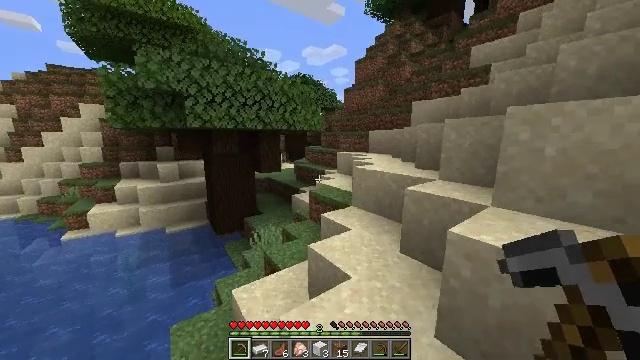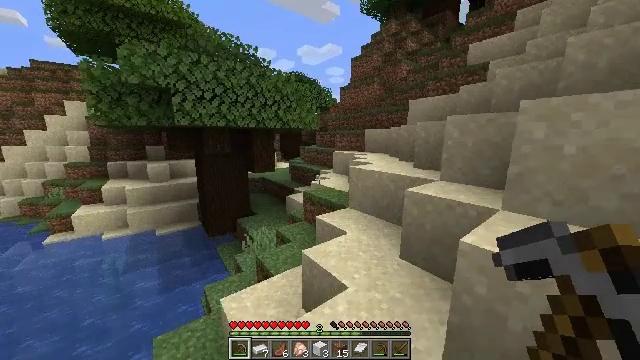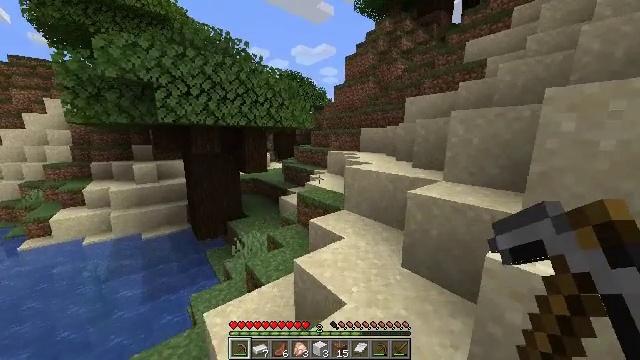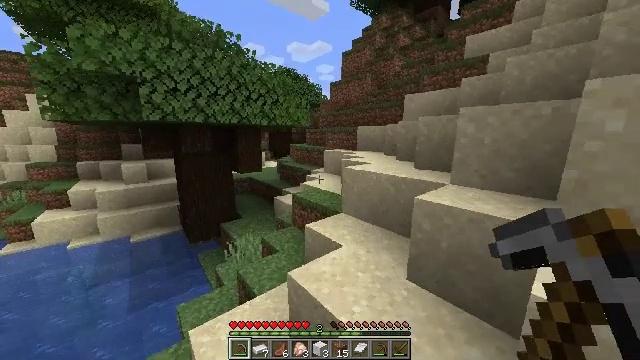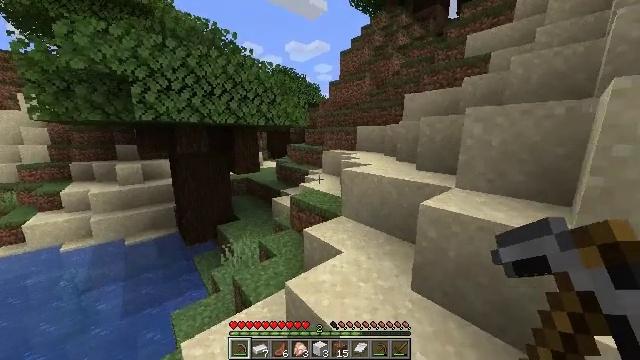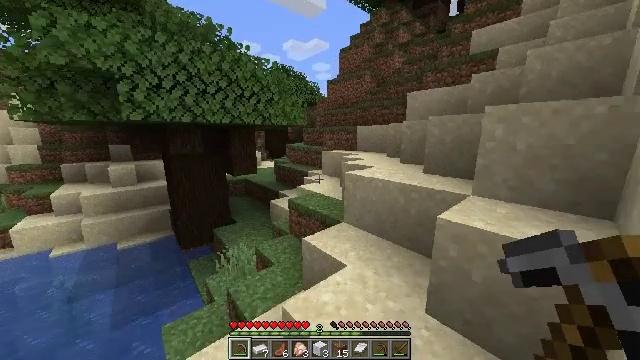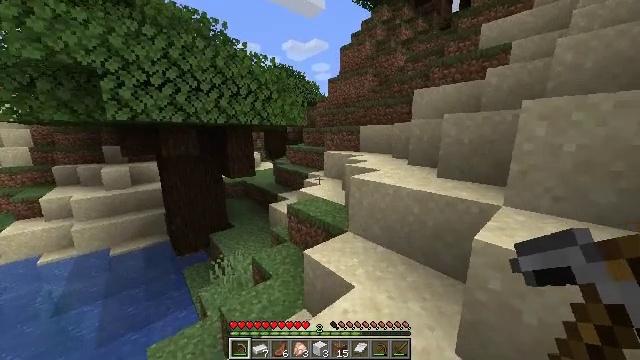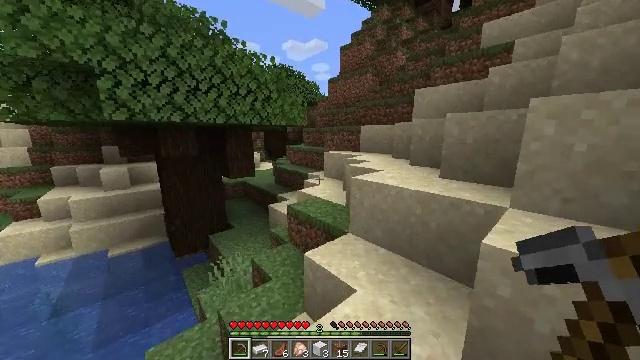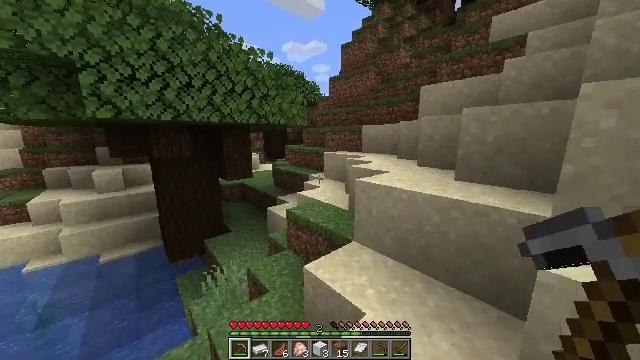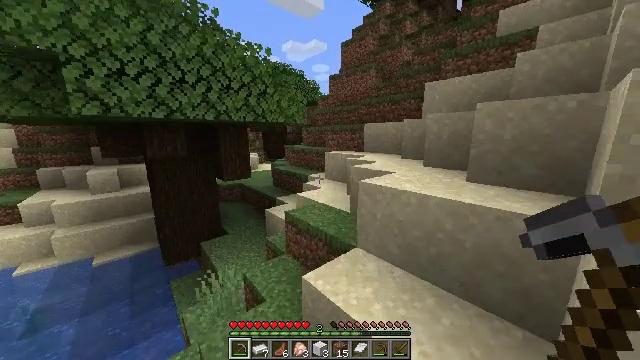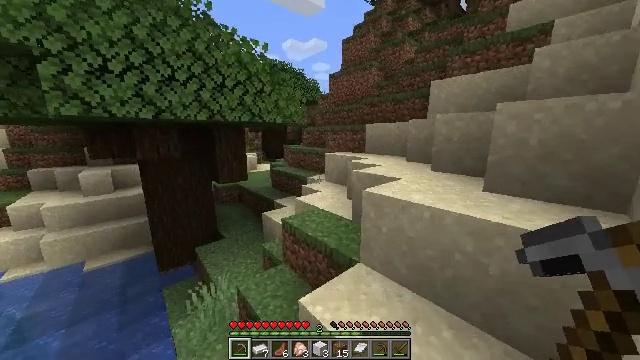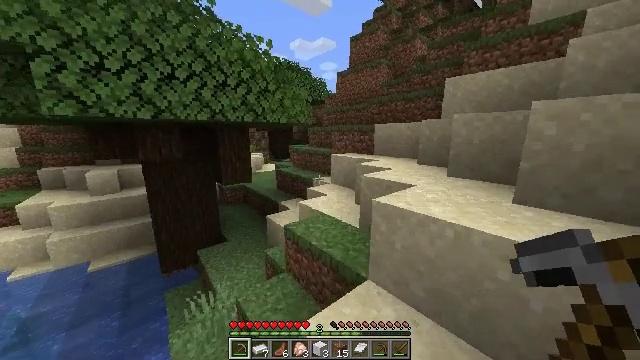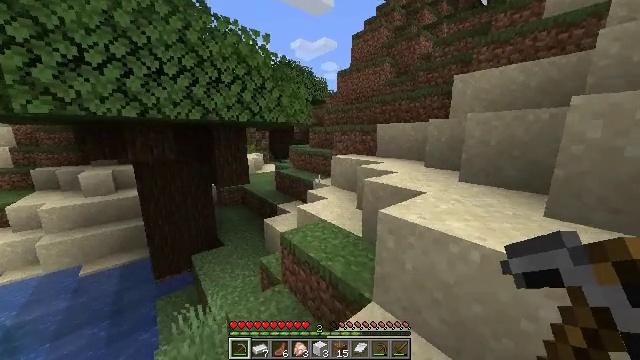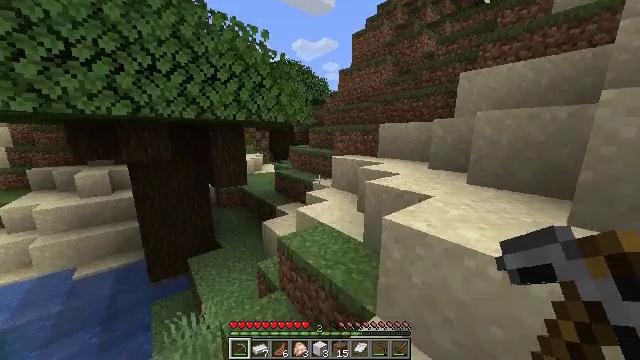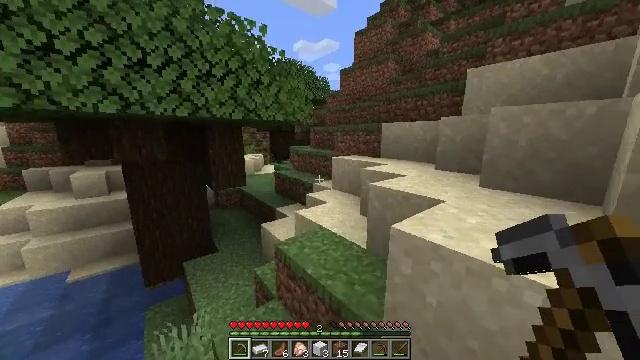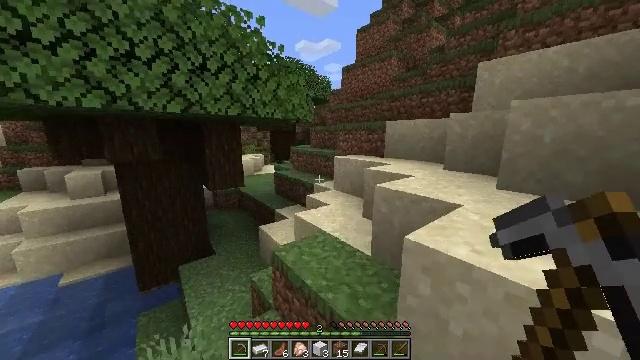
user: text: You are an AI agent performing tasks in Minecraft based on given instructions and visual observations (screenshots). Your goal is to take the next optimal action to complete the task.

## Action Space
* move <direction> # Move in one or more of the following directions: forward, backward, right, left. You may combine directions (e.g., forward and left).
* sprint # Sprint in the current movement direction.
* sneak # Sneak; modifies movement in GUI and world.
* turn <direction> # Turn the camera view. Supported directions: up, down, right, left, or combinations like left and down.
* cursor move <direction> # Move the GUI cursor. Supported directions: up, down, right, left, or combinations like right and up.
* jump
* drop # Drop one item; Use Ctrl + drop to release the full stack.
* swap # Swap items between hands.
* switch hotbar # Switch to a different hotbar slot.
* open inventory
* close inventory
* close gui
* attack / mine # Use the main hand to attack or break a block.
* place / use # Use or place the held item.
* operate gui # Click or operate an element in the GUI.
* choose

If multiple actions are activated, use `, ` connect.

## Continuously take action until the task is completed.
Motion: motion action
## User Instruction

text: Mine the chest to collect it.
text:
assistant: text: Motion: move forward, turn right
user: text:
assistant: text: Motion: move forward, turn right
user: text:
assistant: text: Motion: move forward, turn right
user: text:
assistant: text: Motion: move forward
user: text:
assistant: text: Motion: move forward
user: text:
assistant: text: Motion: move forward
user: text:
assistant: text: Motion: move forward
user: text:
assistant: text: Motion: move forward
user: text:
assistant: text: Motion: move forward
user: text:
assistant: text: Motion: move forward
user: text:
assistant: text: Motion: move forward, turn left
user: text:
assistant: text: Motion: move forward
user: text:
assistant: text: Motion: move forward
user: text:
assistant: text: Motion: move forward
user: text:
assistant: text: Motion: move forward
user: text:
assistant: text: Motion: move forward, turn left
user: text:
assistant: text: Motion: move forward, jump
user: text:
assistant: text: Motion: move forward, jump
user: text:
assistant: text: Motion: move forward, jump
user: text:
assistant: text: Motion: move forward, jump
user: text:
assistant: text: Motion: move forward
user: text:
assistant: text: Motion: move forward
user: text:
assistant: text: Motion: move forward
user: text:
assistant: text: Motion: move forward
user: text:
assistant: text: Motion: move forward
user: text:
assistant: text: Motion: move forward
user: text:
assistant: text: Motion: move forward
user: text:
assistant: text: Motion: move forward
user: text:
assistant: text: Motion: move forward
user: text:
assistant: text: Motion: move forward